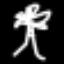
Label: palm tree